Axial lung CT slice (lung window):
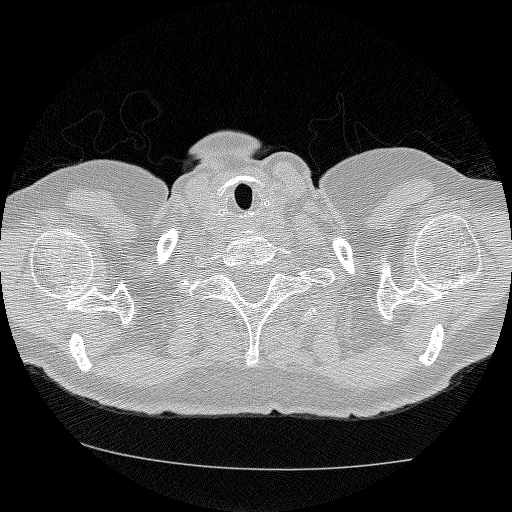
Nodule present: no